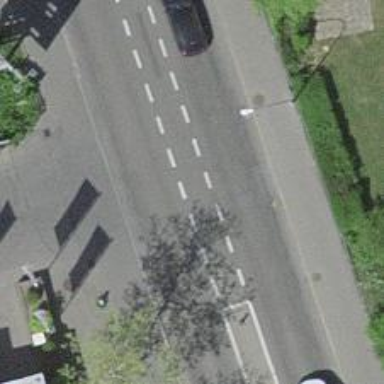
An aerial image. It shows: Tertiary road with asphalt surface. There is separate sidewalk along the road.